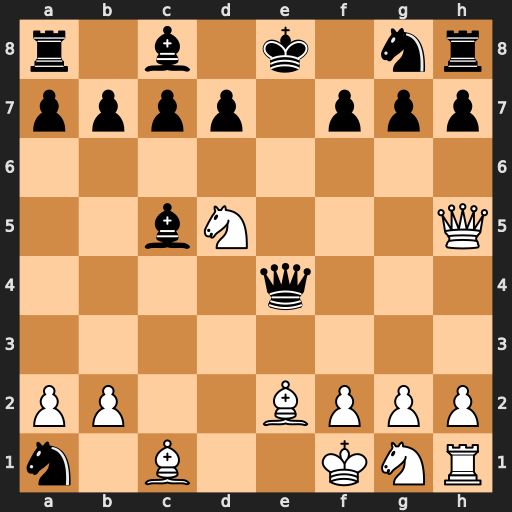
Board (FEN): r1b1k1nr/pppp1ppp/8/2bN3Q/4q3/8/PP2BPPP/n1B2KNR
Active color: w
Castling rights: kq
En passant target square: -
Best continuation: Nxc7+ Kd8 Qxc5